Aerial crown-view tile of a tropical tree (Barro Colorado Island, Panama), acquired 20241216:
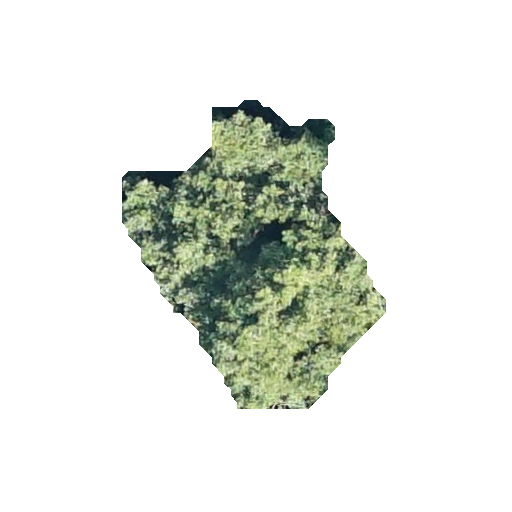
Species: Ocotea oblonga
GBIF accepted scientific name: Ocotea oblonga
Crown area: 71.154 m²